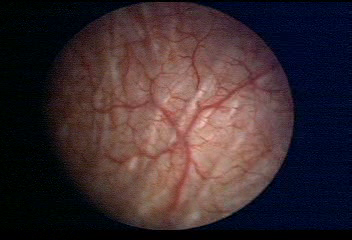
Modality: WLC
Class: Normal mucosa
Bladder cancer association: No